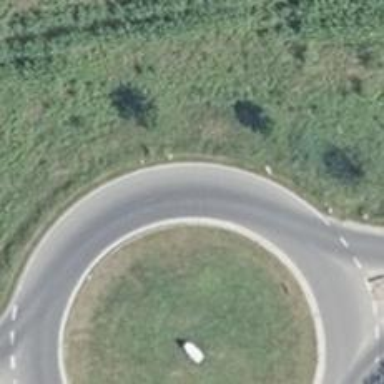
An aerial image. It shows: Tertiary road with asphalt surface leading to roundabout.